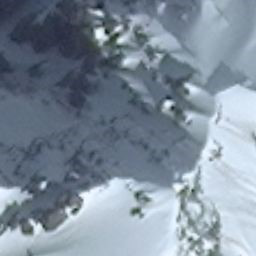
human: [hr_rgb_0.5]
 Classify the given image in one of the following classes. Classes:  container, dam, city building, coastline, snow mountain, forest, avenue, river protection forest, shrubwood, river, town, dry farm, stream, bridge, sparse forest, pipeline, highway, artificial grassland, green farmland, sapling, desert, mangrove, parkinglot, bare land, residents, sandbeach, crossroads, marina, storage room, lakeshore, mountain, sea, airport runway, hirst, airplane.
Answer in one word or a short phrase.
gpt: snow mountain